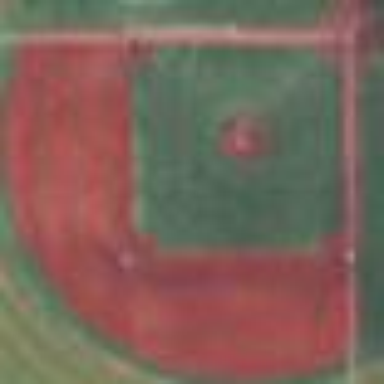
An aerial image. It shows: Baseball pitch for leisure land activities.